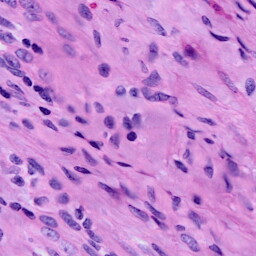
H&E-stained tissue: Cervix